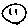
Label: circle